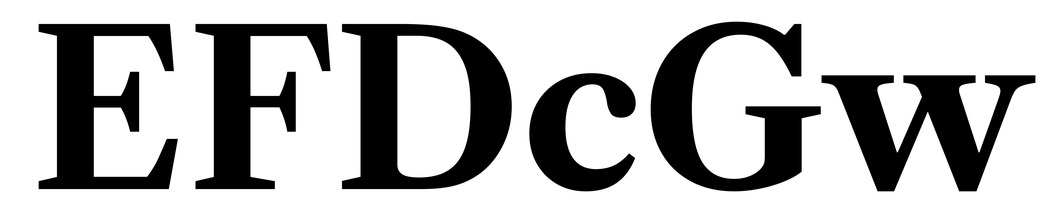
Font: LibreCaslonText_Bold